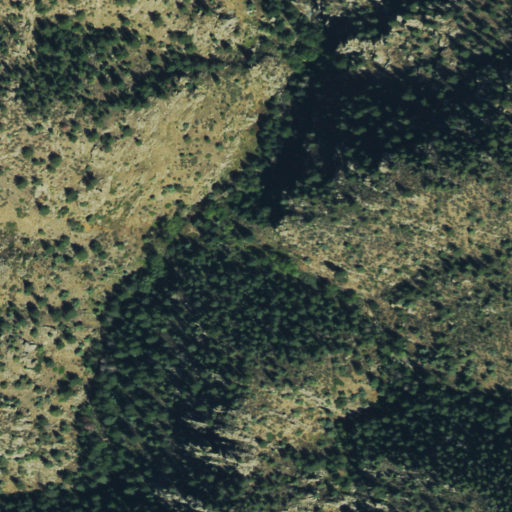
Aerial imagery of valley in Colorado named Bear Gulch containing evergreen forest, shrub, and woody wetlands